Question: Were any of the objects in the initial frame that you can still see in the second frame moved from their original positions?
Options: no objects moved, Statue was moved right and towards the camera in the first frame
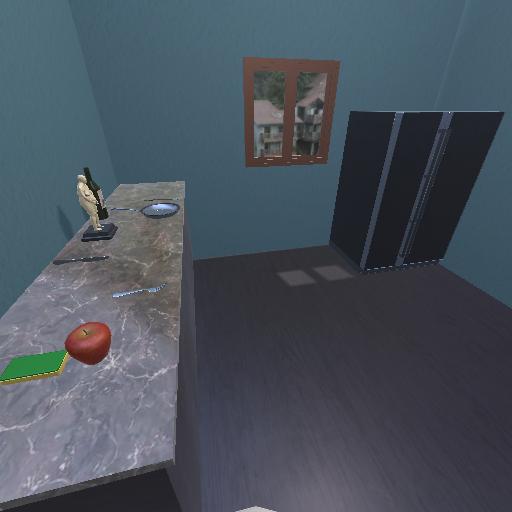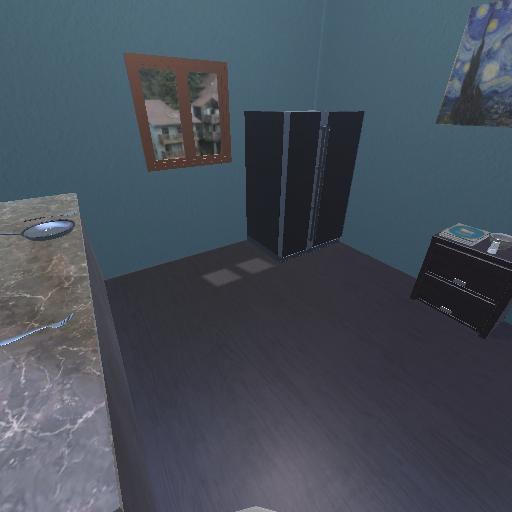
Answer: no objects moved